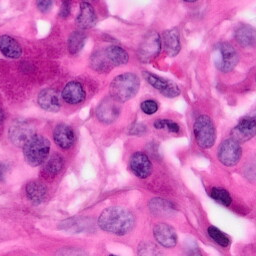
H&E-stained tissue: Pancreatic